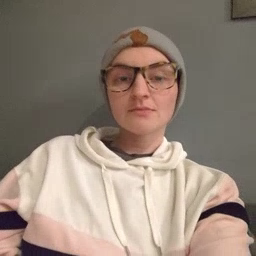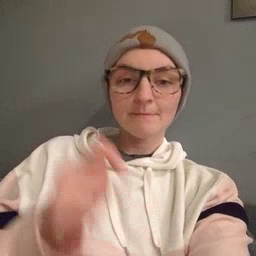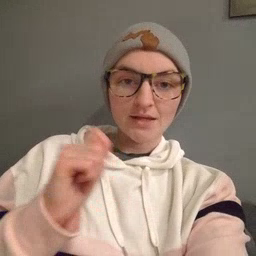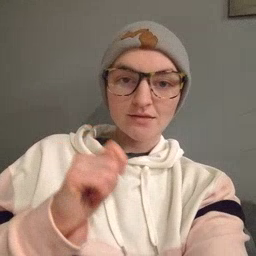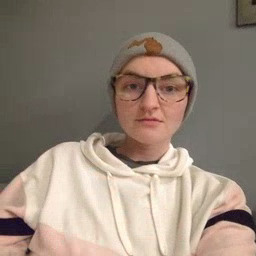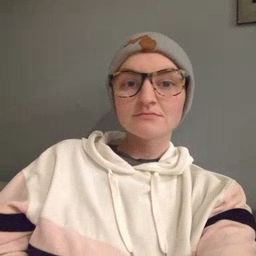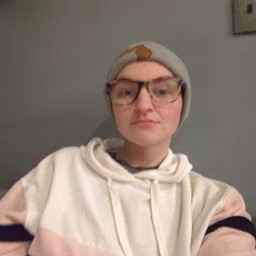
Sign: potty